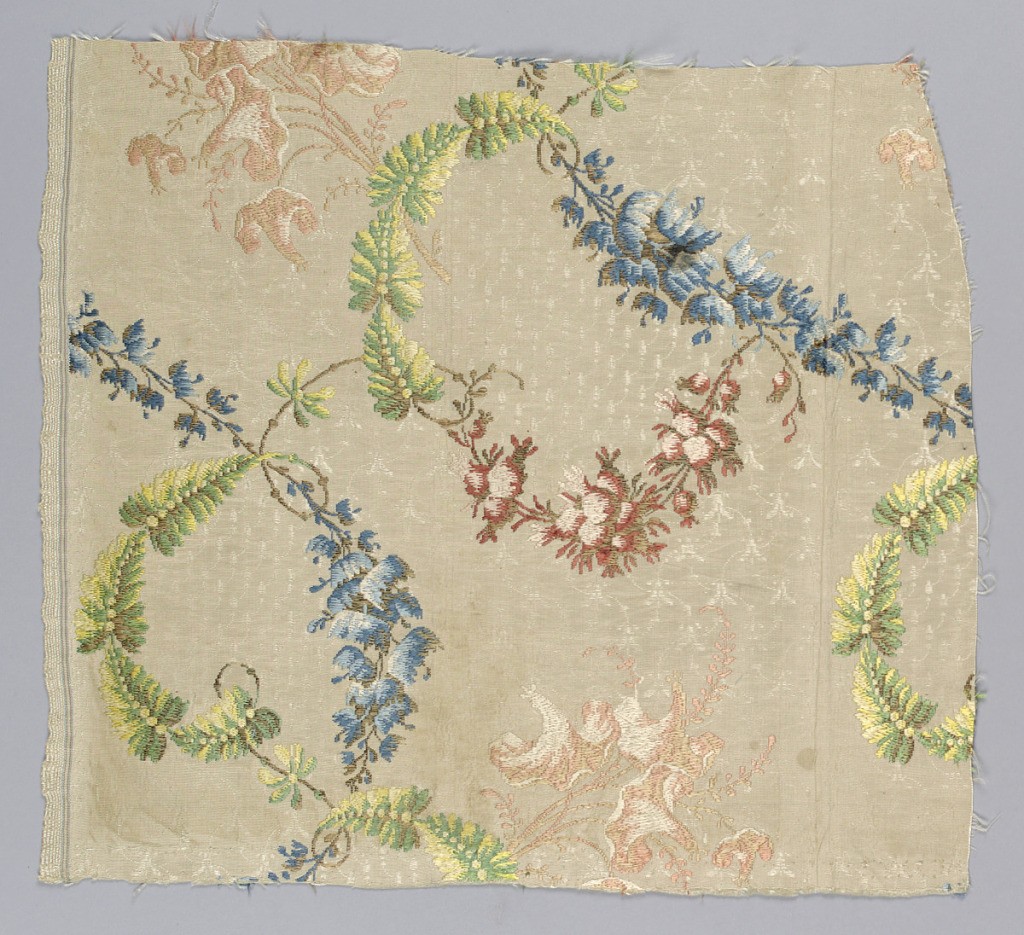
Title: Fragment
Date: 1750–1800
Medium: silk Technique: compound weave with discontinuous supplementary weft (brocaded)
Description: Fragment has umbrella shaped flowers and leaves in greens, blues, reds, and browns on a patterned white background.